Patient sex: F
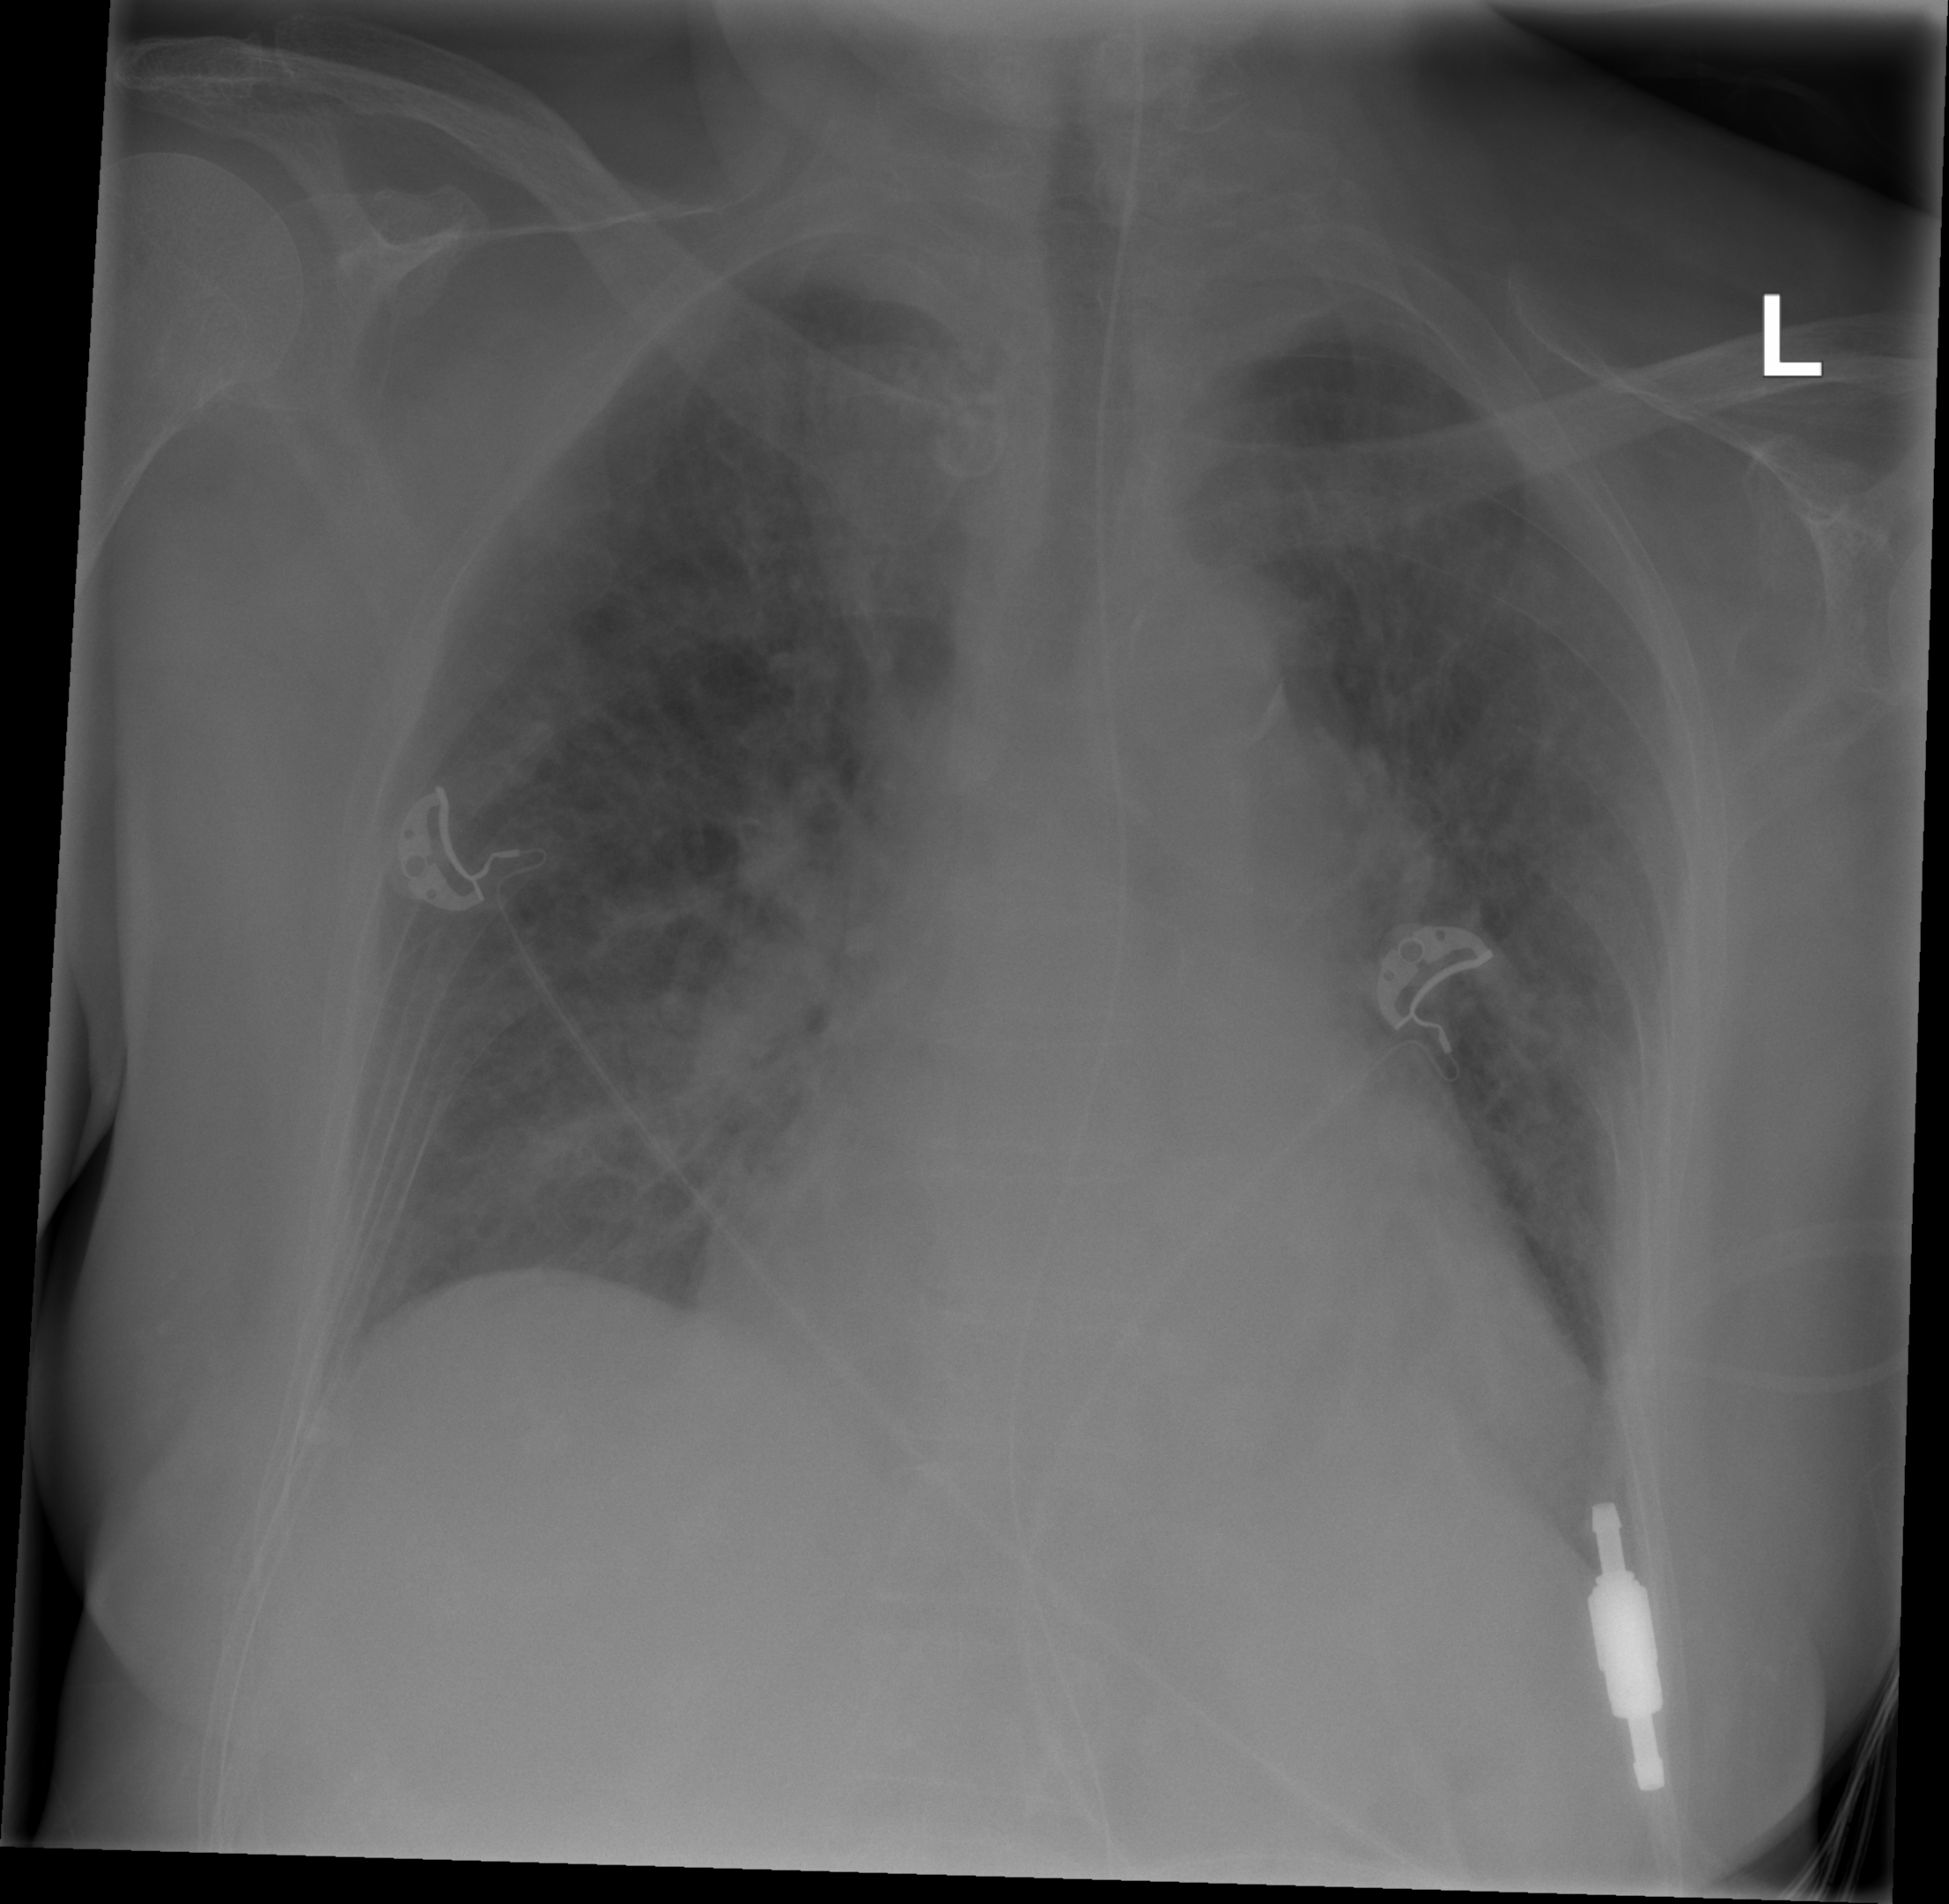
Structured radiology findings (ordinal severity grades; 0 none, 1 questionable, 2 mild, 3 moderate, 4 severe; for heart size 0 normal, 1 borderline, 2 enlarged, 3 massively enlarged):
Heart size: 2
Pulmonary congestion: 2
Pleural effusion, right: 0
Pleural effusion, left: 0
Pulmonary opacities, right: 2
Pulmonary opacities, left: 2
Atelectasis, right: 0
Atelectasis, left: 0